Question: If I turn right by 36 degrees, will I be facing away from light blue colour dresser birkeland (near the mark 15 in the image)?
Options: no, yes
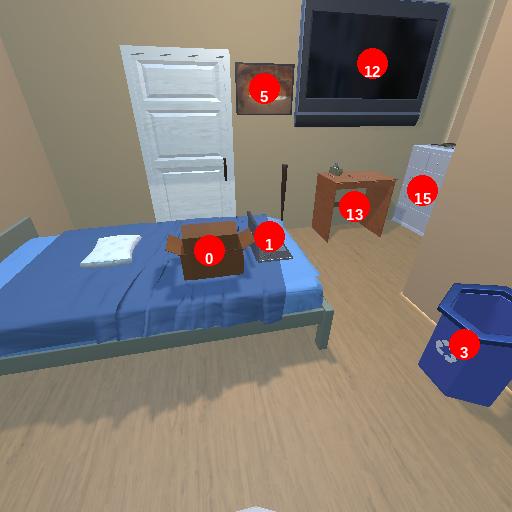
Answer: no